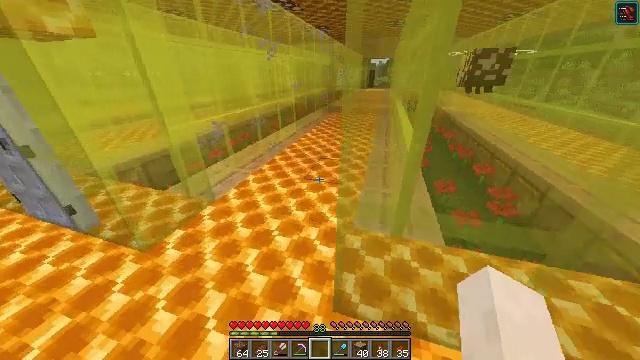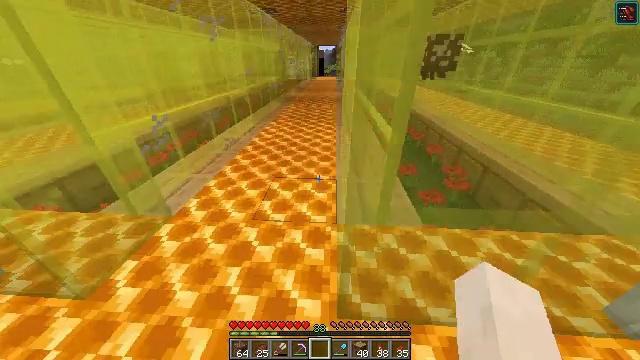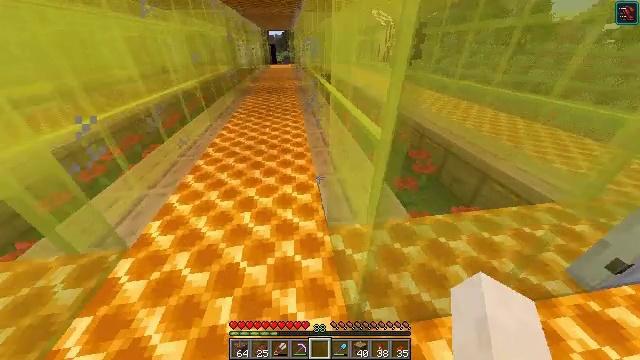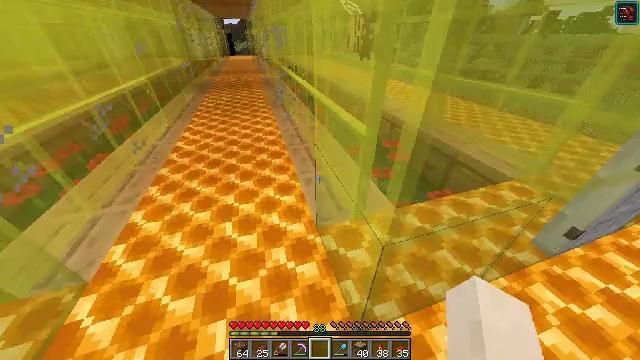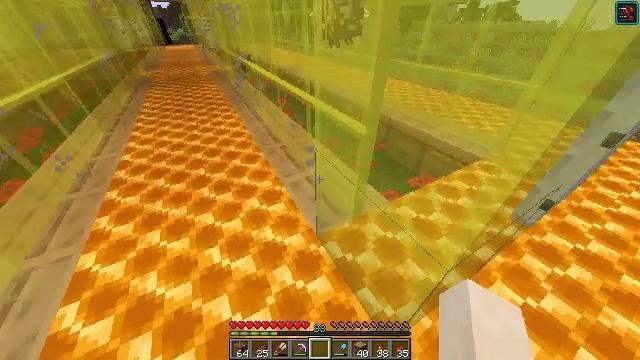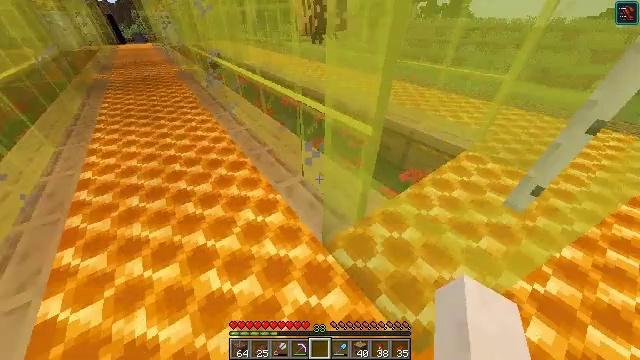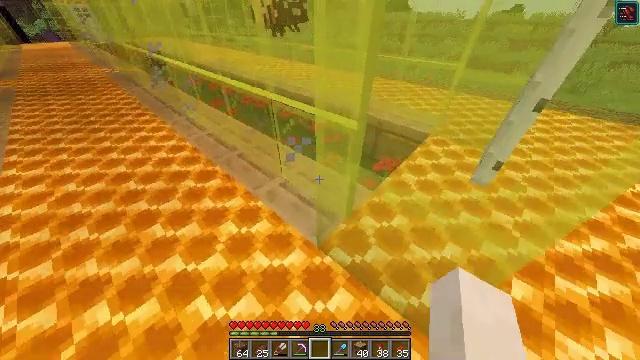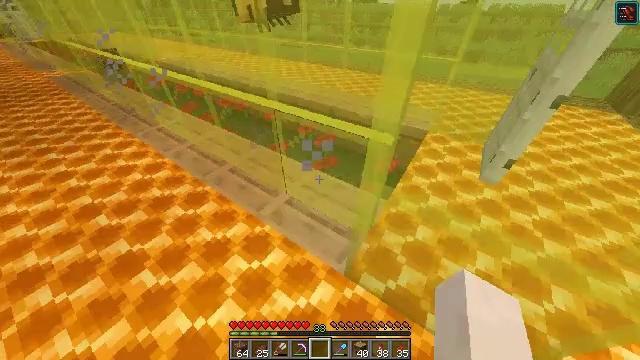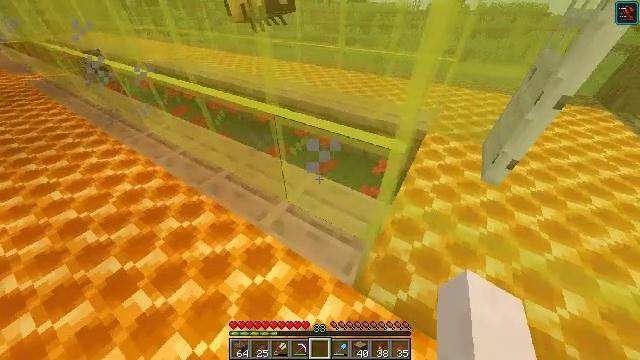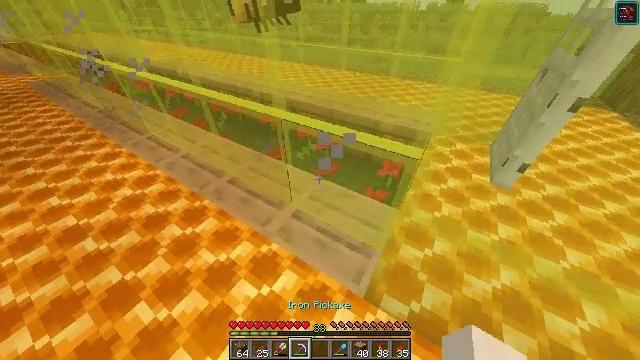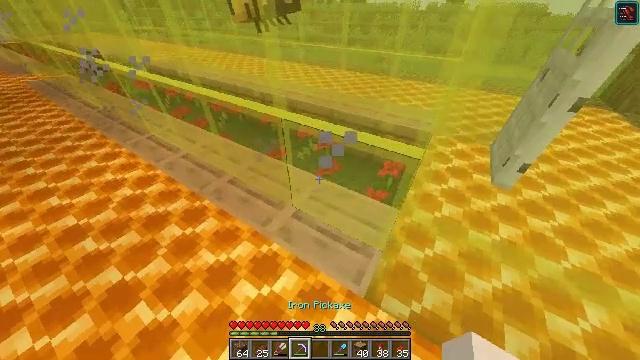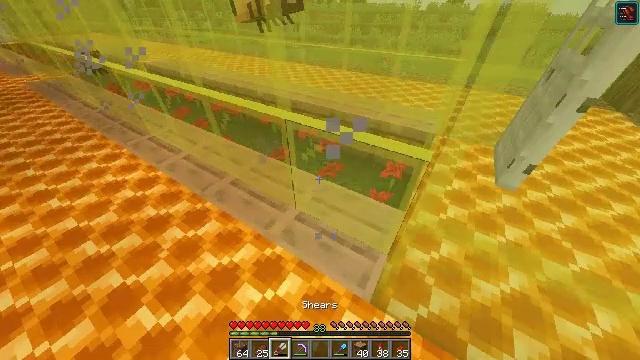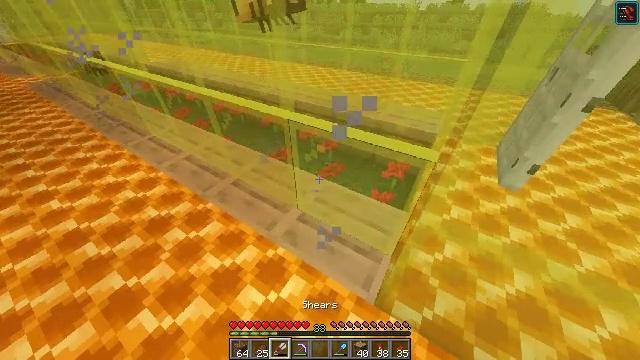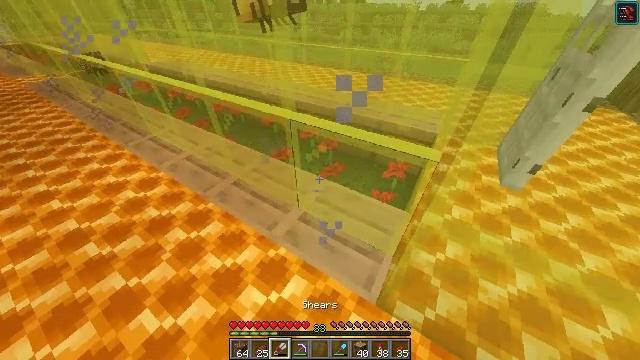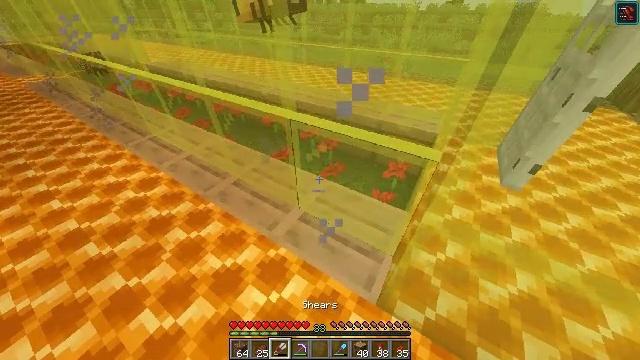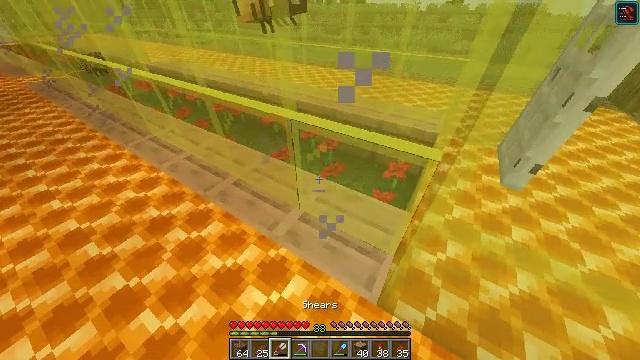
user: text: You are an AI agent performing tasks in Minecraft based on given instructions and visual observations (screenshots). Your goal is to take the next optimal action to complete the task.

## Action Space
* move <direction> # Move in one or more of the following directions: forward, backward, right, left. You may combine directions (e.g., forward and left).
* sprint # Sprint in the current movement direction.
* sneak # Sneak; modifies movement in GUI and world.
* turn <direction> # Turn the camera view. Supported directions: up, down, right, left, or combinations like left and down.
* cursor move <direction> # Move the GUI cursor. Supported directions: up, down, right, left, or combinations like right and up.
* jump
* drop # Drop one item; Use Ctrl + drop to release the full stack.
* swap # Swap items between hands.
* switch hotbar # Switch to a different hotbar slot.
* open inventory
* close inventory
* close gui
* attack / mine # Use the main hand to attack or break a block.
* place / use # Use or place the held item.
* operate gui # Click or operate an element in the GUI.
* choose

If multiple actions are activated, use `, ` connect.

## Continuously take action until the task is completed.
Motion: motion action
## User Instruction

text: Create a honeycomb block using the crafting table.
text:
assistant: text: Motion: move forward and move left, turn right and down
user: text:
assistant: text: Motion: move forward and move left, turn right and down
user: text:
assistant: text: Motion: move forward and move left, turn right and down
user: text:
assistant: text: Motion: move forward and move left, turn right and down
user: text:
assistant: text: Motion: move forward and move left, turn right
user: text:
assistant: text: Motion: move forward and move left, turn right and down
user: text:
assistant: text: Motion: move forward, turn right and down
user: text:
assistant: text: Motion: turn right
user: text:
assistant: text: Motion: no_op
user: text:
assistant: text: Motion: no_op
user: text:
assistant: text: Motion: no_op
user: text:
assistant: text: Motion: no_op
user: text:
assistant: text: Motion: no_op
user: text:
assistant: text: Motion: no_op
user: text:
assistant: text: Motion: no_op
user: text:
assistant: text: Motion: no_op
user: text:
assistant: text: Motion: move forward and move left
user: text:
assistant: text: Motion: move forward and move left, turn right and down
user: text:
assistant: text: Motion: move forward and move left, turn right and down
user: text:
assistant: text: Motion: move forward, turn right and down
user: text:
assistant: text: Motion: turn right and down
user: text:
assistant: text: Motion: turn right and down
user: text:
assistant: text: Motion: turn right and down
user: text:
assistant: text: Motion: turn right and down
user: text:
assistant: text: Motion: no_op
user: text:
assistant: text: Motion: no_op
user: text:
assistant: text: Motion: no_op
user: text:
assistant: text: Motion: turn down, use / place
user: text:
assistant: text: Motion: use / place
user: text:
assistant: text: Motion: no_op